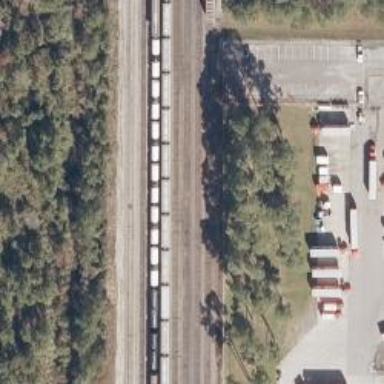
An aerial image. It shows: Railway yard.